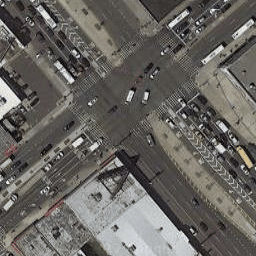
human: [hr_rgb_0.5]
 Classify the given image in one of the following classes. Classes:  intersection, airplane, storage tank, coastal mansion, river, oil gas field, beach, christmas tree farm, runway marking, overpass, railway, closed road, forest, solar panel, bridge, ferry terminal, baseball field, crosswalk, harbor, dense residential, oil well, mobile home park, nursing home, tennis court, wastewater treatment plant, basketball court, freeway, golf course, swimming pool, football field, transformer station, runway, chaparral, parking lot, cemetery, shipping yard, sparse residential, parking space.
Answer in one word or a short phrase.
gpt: intersection